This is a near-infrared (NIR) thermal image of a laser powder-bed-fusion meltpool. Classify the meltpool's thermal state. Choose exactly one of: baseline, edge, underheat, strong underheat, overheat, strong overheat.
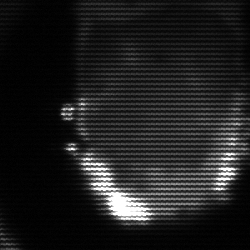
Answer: baseline